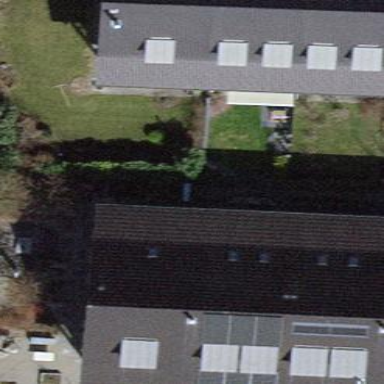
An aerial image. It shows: Terrace building with gabled roof.